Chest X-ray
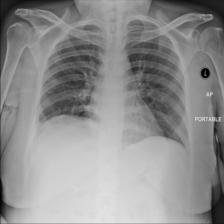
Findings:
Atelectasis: negative
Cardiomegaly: negative
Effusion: positive
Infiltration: negative
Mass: negative
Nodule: negative
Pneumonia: negative
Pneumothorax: negative
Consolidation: negative
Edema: negative
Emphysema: negative
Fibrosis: negative
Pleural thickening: negative
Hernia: negative